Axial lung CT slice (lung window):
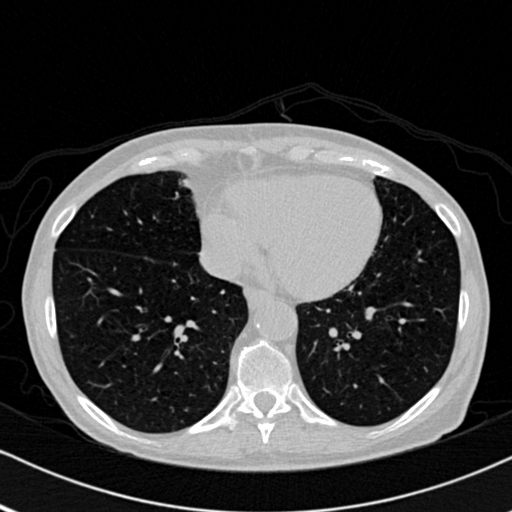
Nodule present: no